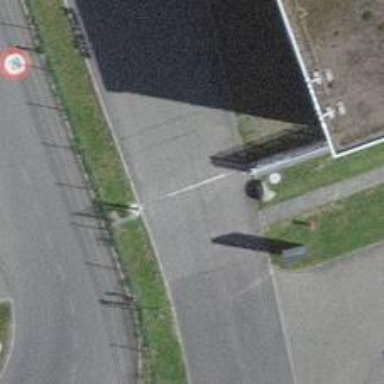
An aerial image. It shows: Gate.